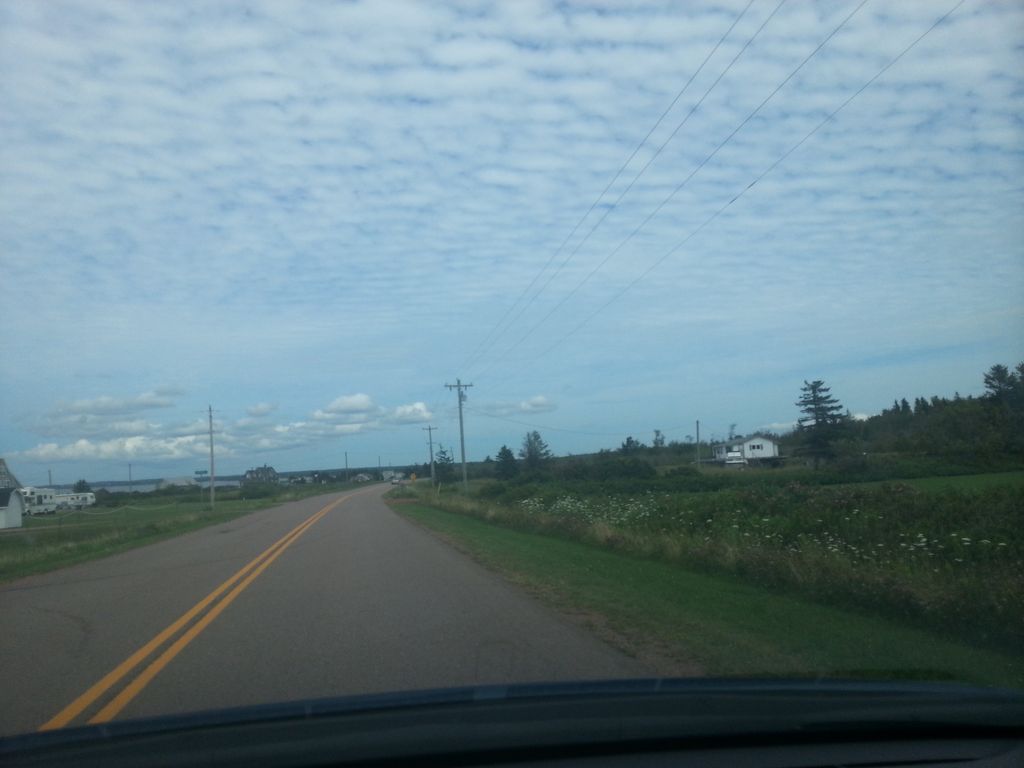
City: charlottetown